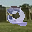
Label: 2